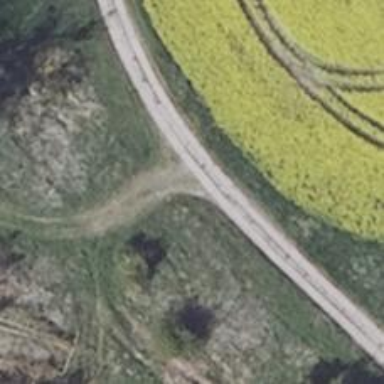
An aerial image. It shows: Unclassified road with concrete surface.